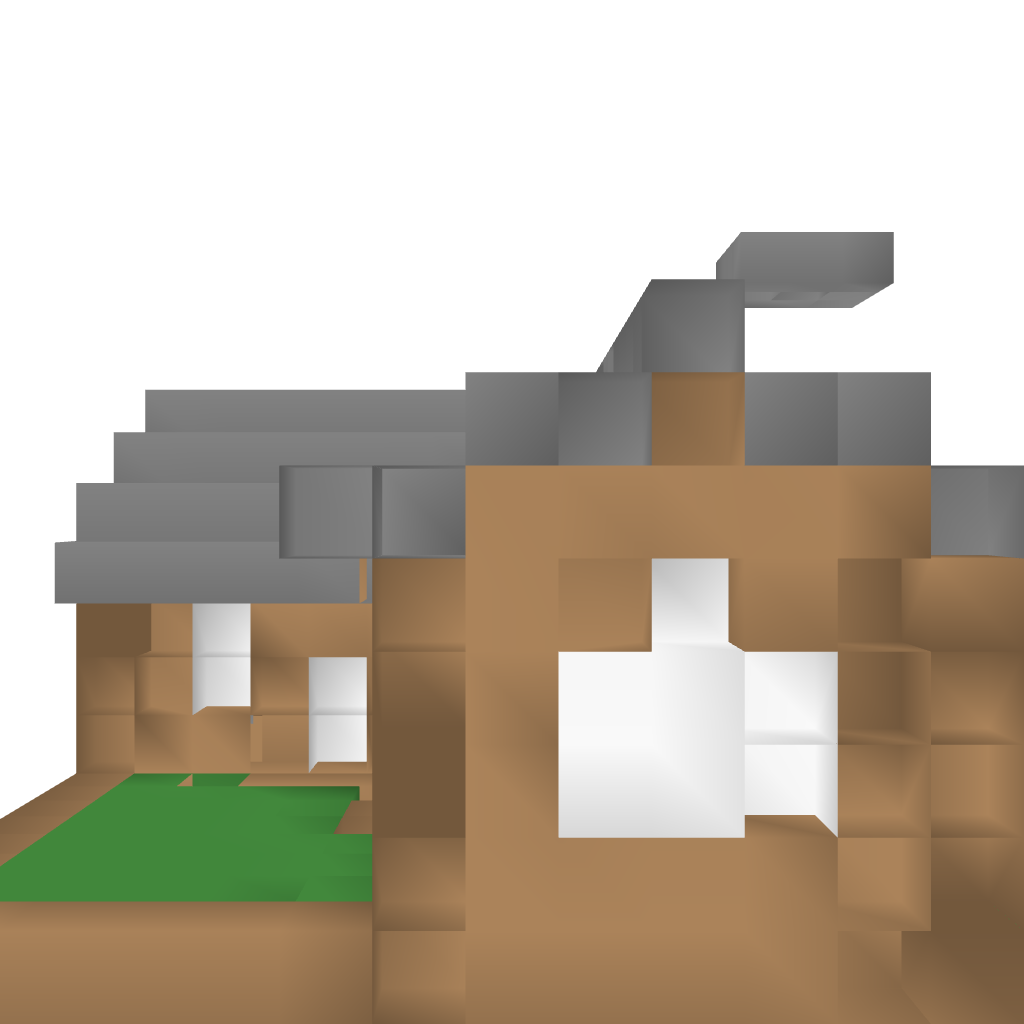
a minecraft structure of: Forrest House bad low quality